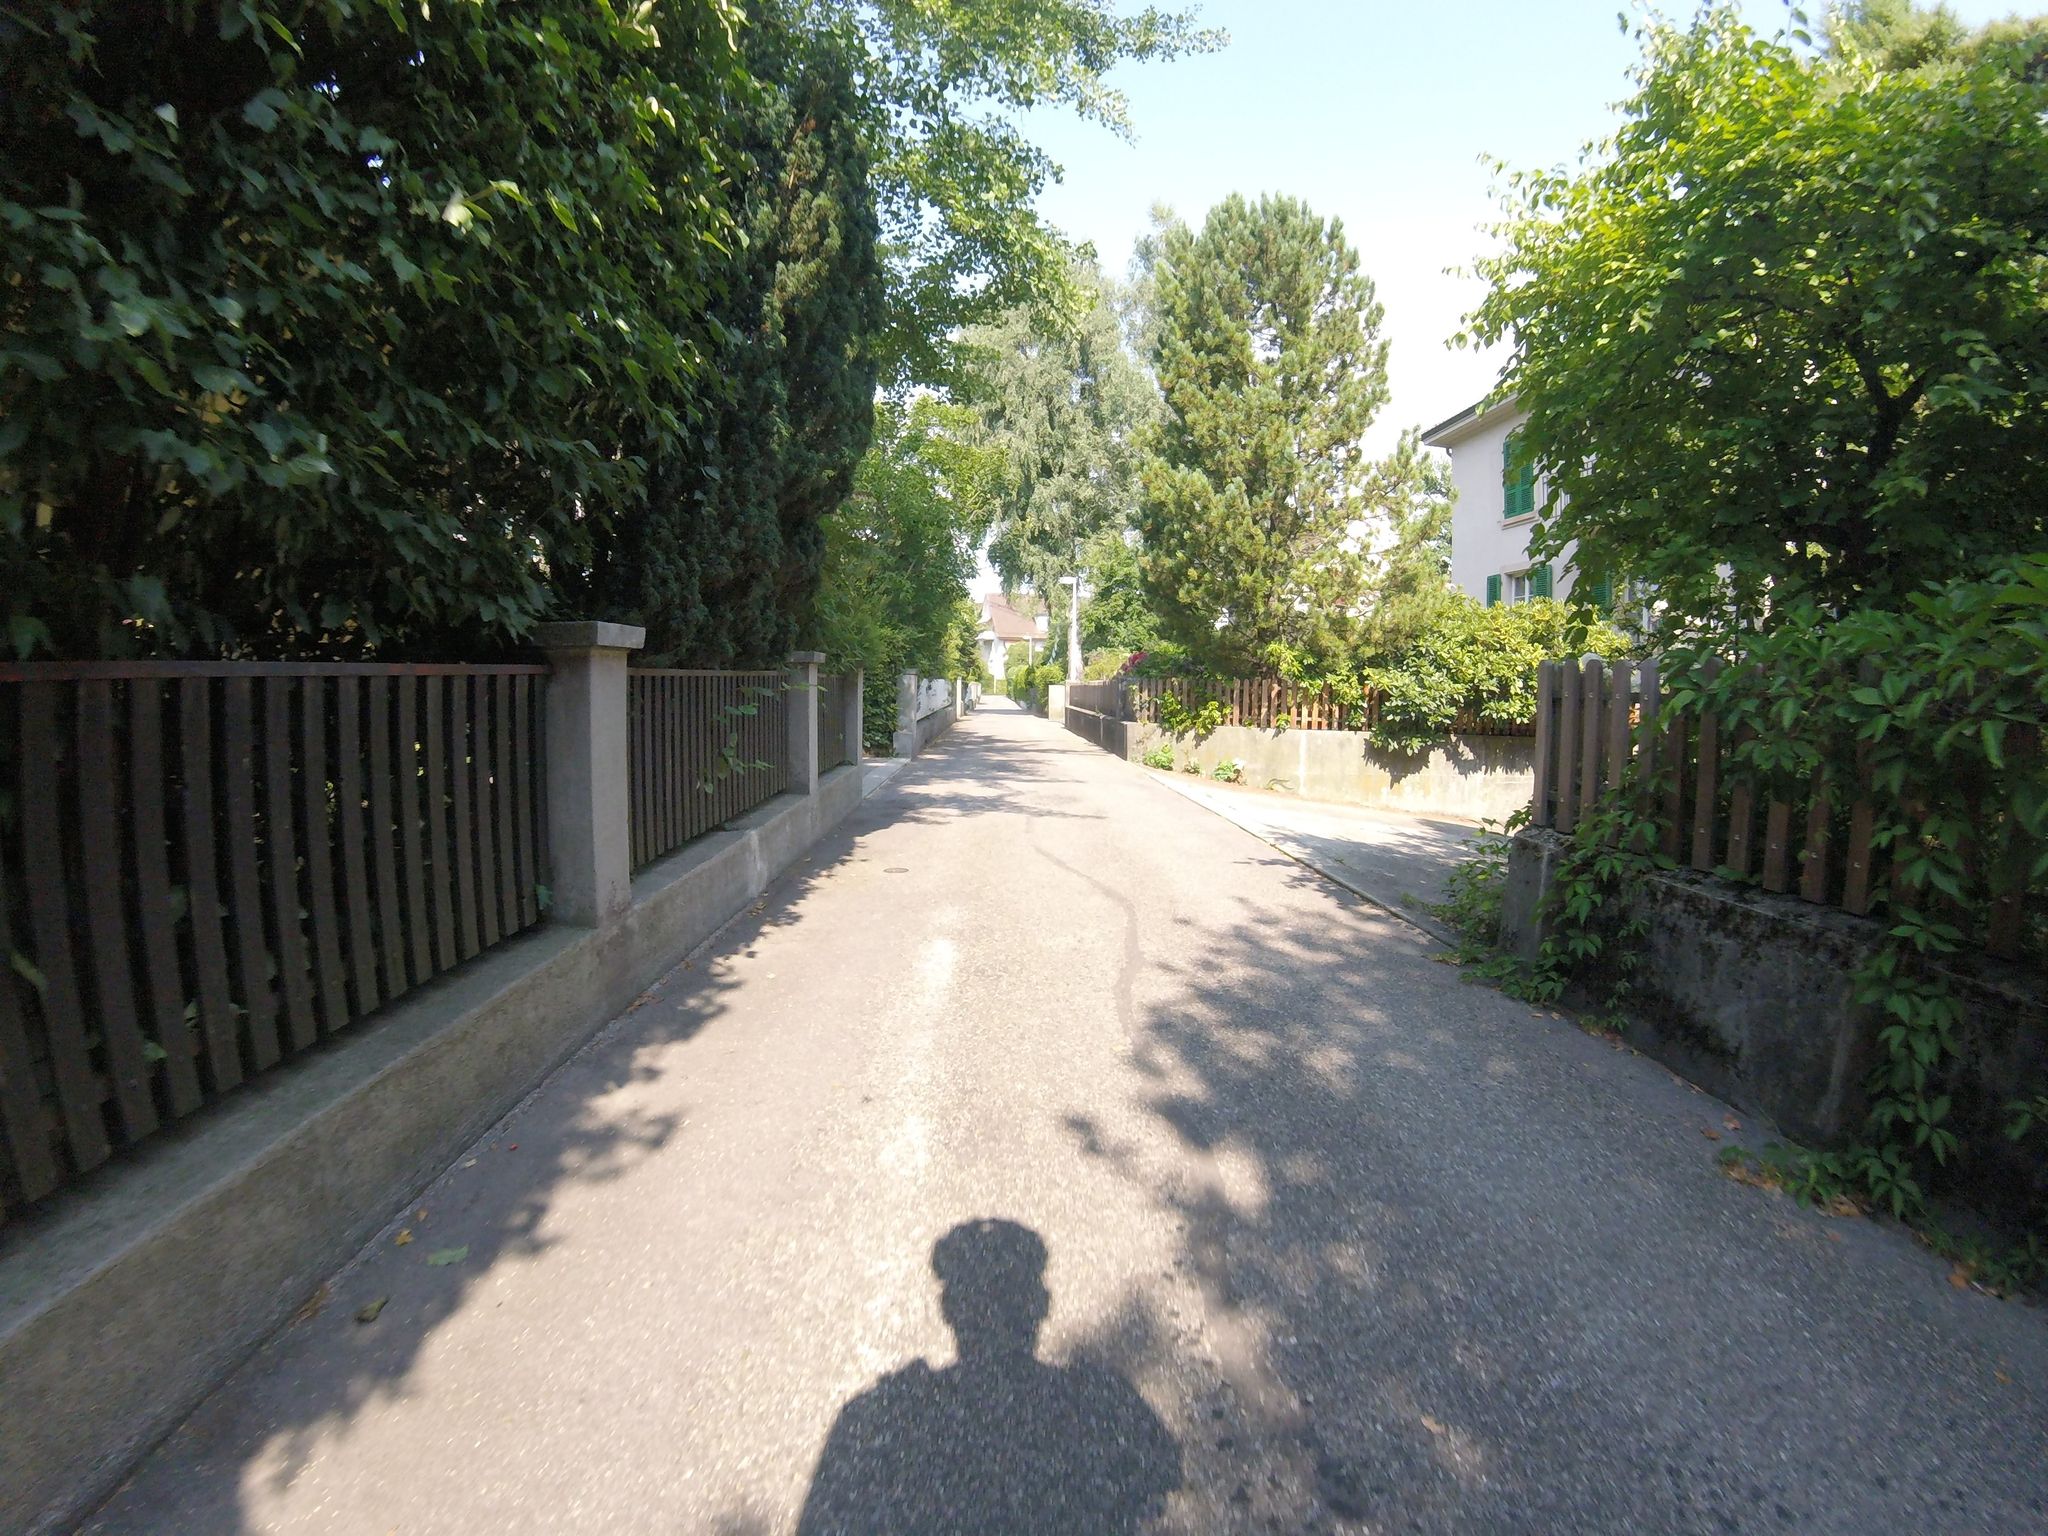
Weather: clear
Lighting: day
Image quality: good
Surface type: walking surface
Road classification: residential
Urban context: urban centre
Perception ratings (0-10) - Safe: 2.97, Lively: 4.95, Beautiful: 8.76, Boring: 4.98, Depressing: 2.8, Wealthy: 4.7